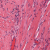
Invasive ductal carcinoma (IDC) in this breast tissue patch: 1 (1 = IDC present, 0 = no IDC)